Question: Hi I'm using the following code to play an audio file
'''
NSString *stringPath = [[NSBundle mainBundle]pathForResource:@"audioFileName" ofType:@"mp3" inDirectory:@"/Downloads"];
NSURL *url = [NSURL fileURLWithPath:stringPath];
NSError *error;
avPlayer = [[AVAudioPlayer alloc]initWithContentsOfURL:url error:&error];
avPlayer.delegate = self;
[avPlayer play];
'''
But I get an error because my audio files I located in a folder called "Downloads"
Path: AppName/Library/ApplicationSupport/Downloads/audioFileName.mp3
The error I get is that the string stringPath is nil probably because that line of code is written wrong. I know for sure the file is there!
Heres an image using file browsing software

So my question how do i modify the above code to point to my downloads directory when playing a audio file. Thanks
Ive even tried putting the whole path like this.
'''
NSString *stringPath = [[NSBundle mainBundle]pathForResource:@"audioFileName" ofType:@"mp3" inDirectory:@"Library/Application Support/Downloads"];
'''
I now do the following and the error is gone but not sure if its pointing to the correct folder still and if so is it possible I don't have permissions to use the files within it. This is a directory i created so is changing permissions to it after its created something I had too do?
'''
NSArray *paths = NSSearchPathForDirectoriesInDomains(NSLibraryDirectory, NSUserDomainMask, YES);
NSString *libraryDirectory = [paths objectAtIndex:0];
NSString *stringPath = [[libraryDirectory stringByAppendingPathComponent:@"Downloads"] stringByAppendingPathComponent:@"audioFileName.mp3"];
'''
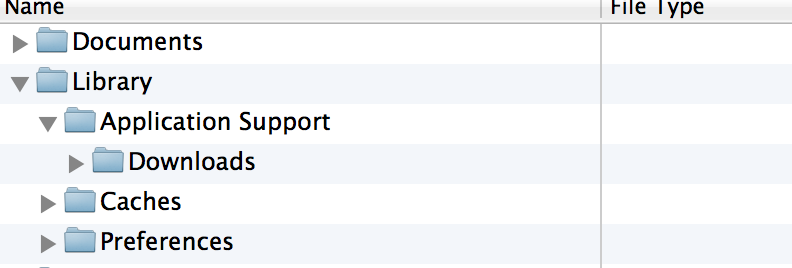
Answer: I believe pathForResource is only for files you include with your app. You have made the audio file in the Library folder which is not in your .app folder... so you could try to use something like:
'''
NSArray *paths = NSSearchPathForDirectoriesInDomains(NSLibraryDirectory, NSUserDomainMask, YES);
NSString *libraryDirectory = [paths objectAtIndex:0];
NSString *stringPath = [[libraryDirectory stringByAppendingPathComponent:@"Downloads"] stringByAppendingPathComponent:@"audioFileName.mp3"];
'''